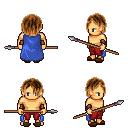
a pixel art fantasy rpg character, male body template, human, tanned skin, blue cape, red pants, brown bangs hairstyle, leather bracers, brown slippers, spear, four views (front, back, left, right), 2x2 character sprite sheet, small pixel art, hard edges, no anti-aliasing